Question: I have an 'imageview' and i want to scale it with it's frame!
I used 'imageView.setScaleX()' but this method only scales image within and image view X, Y, width and Height are the same.
What must i do to resize 'imageview' with image?

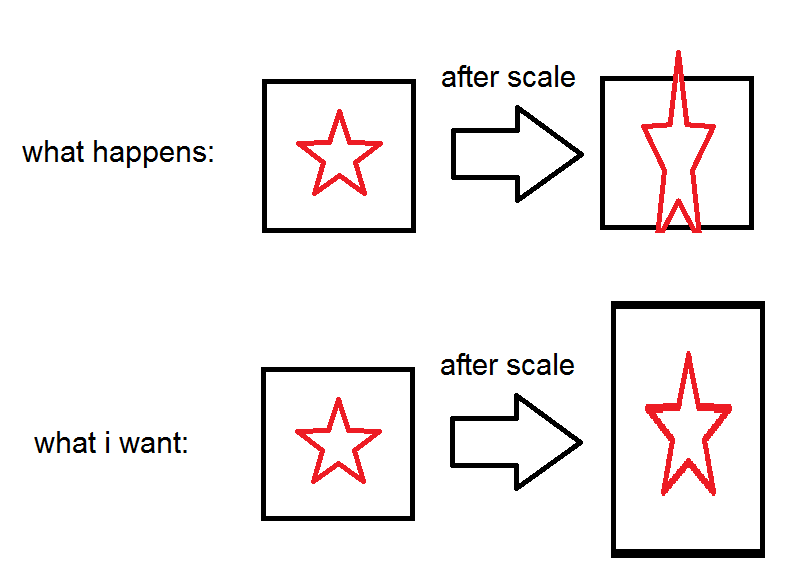
Answer: Thanks to @saeid . I've replaced setScale with setWidth and solved my problem.